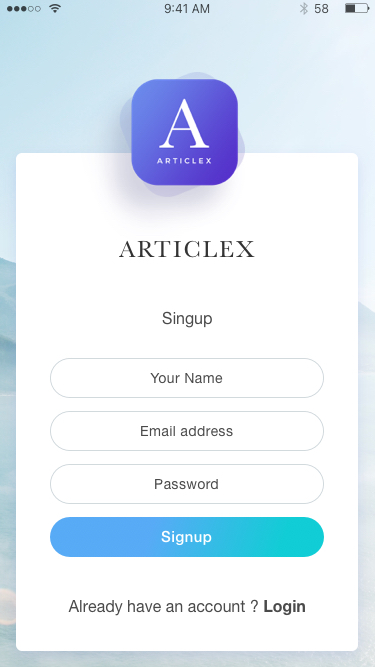
Text in this UI design:
Already have an account ? Login
ARTICLEX
Singup
Your Name
Email address
Password
Signup